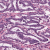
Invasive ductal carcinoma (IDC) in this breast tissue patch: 1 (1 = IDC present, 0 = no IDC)